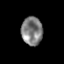
Tissue: prostate
Cell type: T cells
Senescence score: 0.3388
Nuclear area (px): 584
Mean DAPI intensity: 127.884